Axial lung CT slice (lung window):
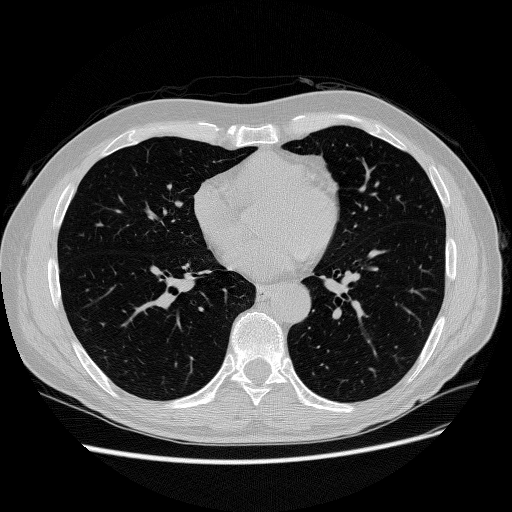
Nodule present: no